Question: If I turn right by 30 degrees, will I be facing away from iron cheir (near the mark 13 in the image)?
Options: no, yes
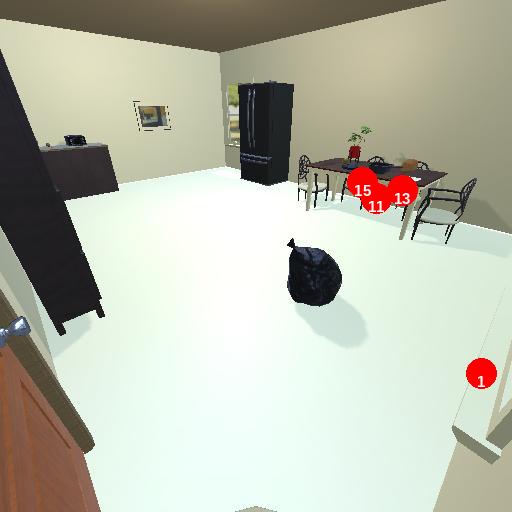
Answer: no